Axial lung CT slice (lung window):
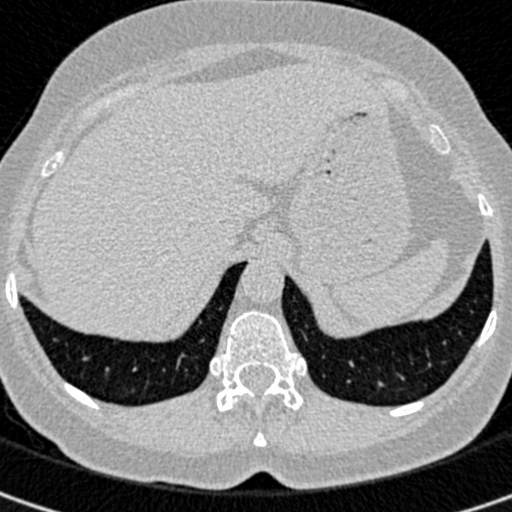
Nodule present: no